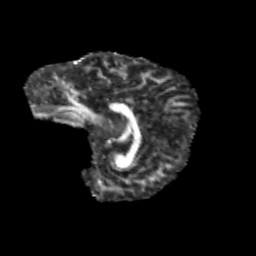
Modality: FA
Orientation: sagittal
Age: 10
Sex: male
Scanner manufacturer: siemens
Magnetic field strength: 3 T
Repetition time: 3.8 s
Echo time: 0.07 s